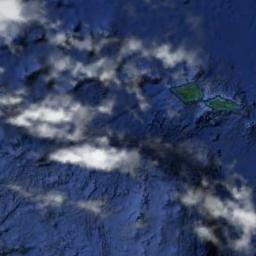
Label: cloud